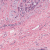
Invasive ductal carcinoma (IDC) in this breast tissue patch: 1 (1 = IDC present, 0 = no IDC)